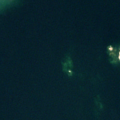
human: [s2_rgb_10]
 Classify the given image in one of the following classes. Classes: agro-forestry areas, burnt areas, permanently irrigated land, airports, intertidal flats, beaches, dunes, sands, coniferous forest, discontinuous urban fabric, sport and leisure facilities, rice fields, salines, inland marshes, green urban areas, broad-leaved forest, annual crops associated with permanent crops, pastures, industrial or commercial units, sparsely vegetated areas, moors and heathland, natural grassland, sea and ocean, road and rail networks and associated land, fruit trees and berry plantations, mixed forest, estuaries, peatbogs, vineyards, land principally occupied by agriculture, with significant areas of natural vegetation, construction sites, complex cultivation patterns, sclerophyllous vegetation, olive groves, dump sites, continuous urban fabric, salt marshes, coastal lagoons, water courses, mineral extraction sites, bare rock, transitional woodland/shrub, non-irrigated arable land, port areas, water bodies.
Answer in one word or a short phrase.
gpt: sea and ocean